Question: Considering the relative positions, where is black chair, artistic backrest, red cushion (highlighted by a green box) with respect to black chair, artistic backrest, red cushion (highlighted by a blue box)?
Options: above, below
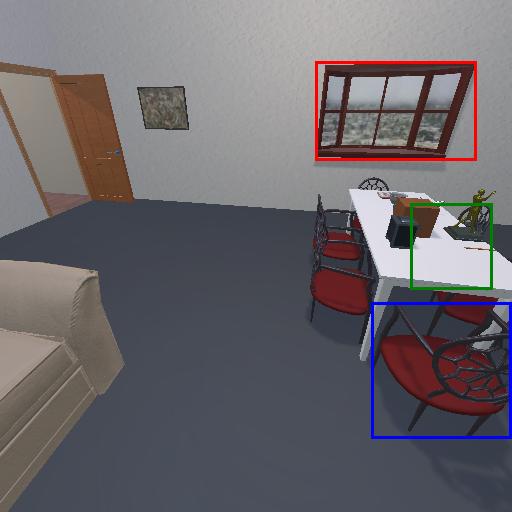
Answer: above